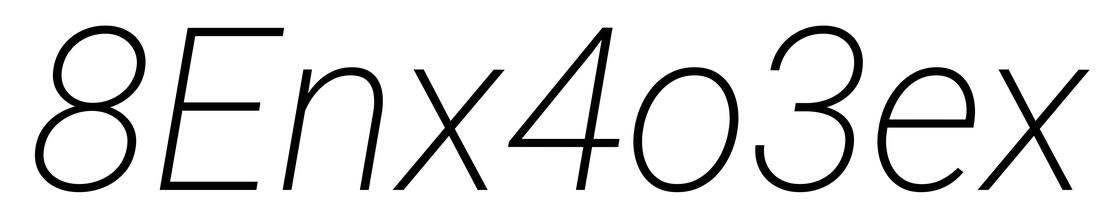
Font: Roboto-Italic_ExtraLight_Italic